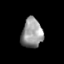
Tissue: skin
Cell type: Epithelial cells
Senescence score: 0.2652
Nuclear area (px): 611
Mean DAPI intensity: 150.676